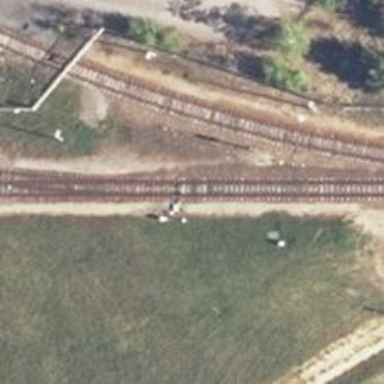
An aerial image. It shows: Railway switch.